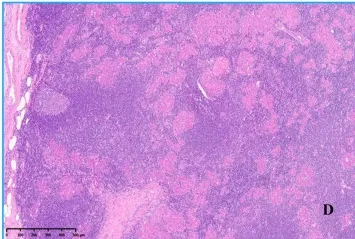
Hematoxylin and eosin staining was observed under microscope. (D) There was a large amount of small lymphocytic cells of uniform shape infiltration between the nests of tumor cells, original magnification x50.
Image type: pathology (h&e)